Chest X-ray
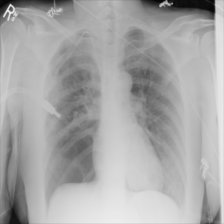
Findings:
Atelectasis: negative
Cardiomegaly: negative
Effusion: negative
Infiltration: negative
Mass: negative
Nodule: negative
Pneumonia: negative
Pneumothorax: positive
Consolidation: negative
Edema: negative
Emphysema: negative
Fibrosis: negative
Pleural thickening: negative
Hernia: negative